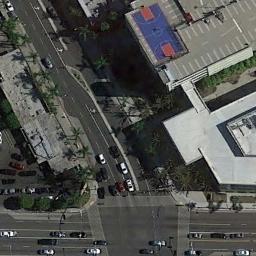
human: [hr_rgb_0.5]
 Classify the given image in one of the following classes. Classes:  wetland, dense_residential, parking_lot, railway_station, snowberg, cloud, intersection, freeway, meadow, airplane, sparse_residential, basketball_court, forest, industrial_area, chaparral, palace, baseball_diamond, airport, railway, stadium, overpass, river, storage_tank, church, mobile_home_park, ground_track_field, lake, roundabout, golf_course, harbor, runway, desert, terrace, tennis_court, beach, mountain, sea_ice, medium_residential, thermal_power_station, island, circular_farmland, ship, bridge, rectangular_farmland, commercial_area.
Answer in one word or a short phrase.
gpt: basketball_court